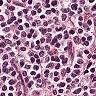
Metastatic tissue present: no